Interaction volume radius: 5 \u00c5
Interaction volume height: 20 \u00c5
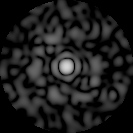
Disorder parameter: 0.8693